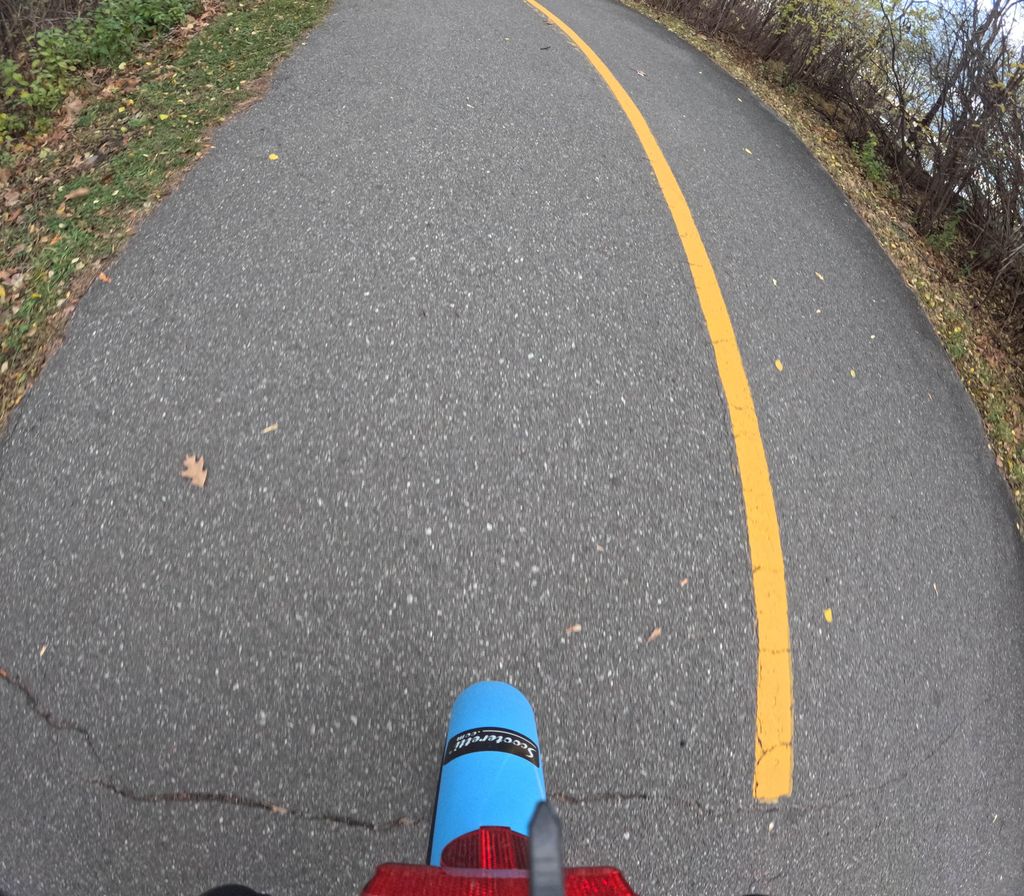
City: ottawa-gatineau